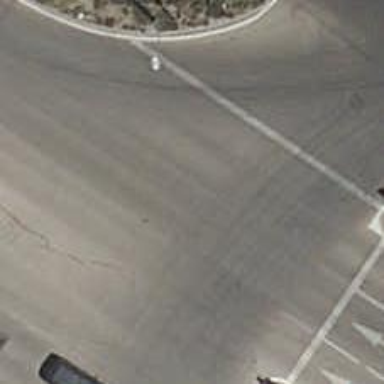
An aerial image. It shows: Road with traffic signals.